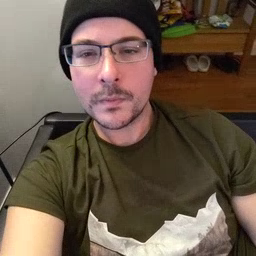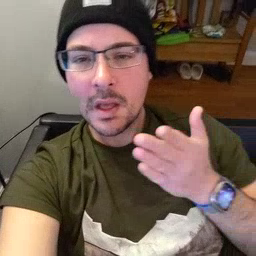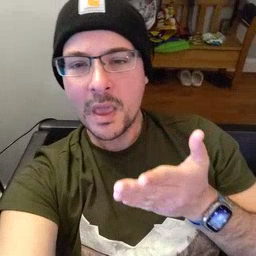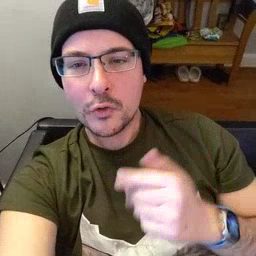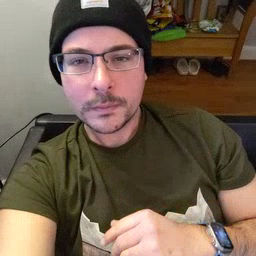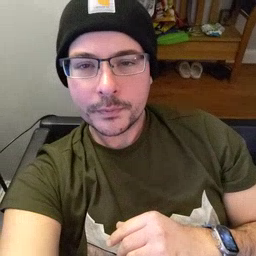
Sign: there